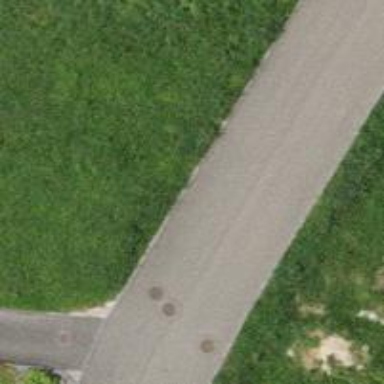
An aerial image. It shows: Residential road.